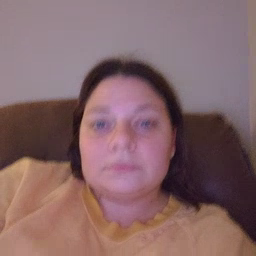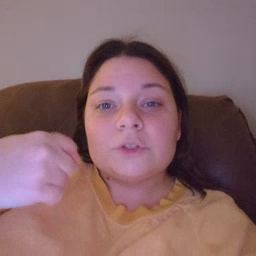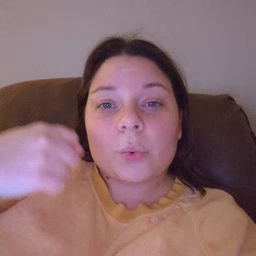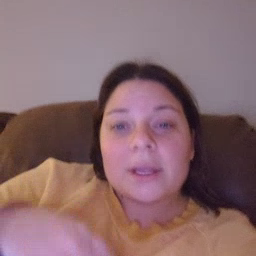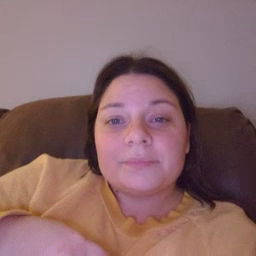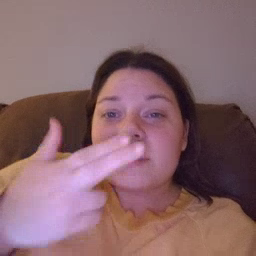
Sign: toy